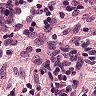
Metastatic tissue present: no